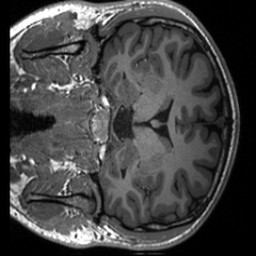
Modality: T1w
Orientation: coronal
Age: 22
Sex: male
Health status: healthy
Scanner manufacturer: siemens
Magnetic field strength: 3 T
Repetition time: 2 s
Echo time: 0.00232 s